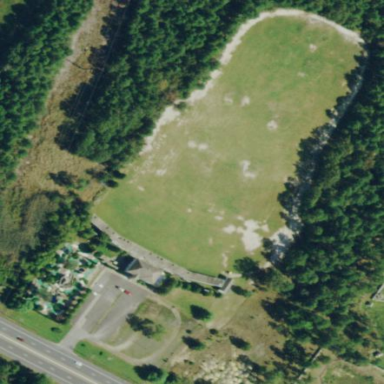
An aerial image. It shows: Recreation ground.